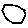
Label: hexagon